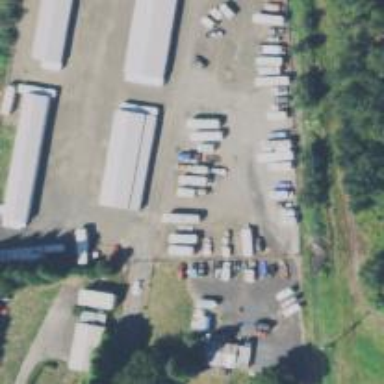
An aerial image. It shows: Commercial area with storage rental shop.